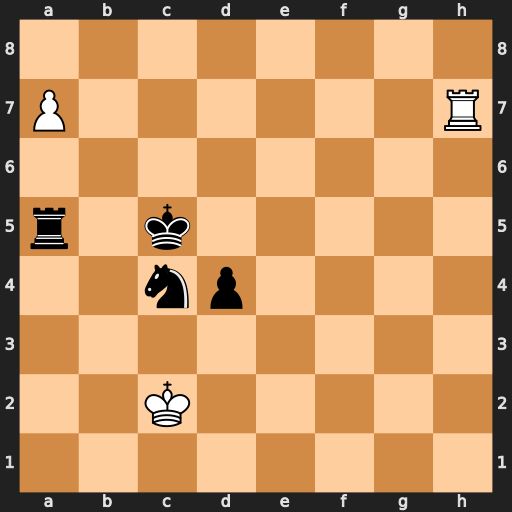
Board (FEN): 8/P6R/8/r1k5/2np4/8/2K5/8
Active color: w
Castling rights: -
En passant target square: -
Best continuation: Rh5+ Kb6 Rxa5 Nxa5 a8=Q